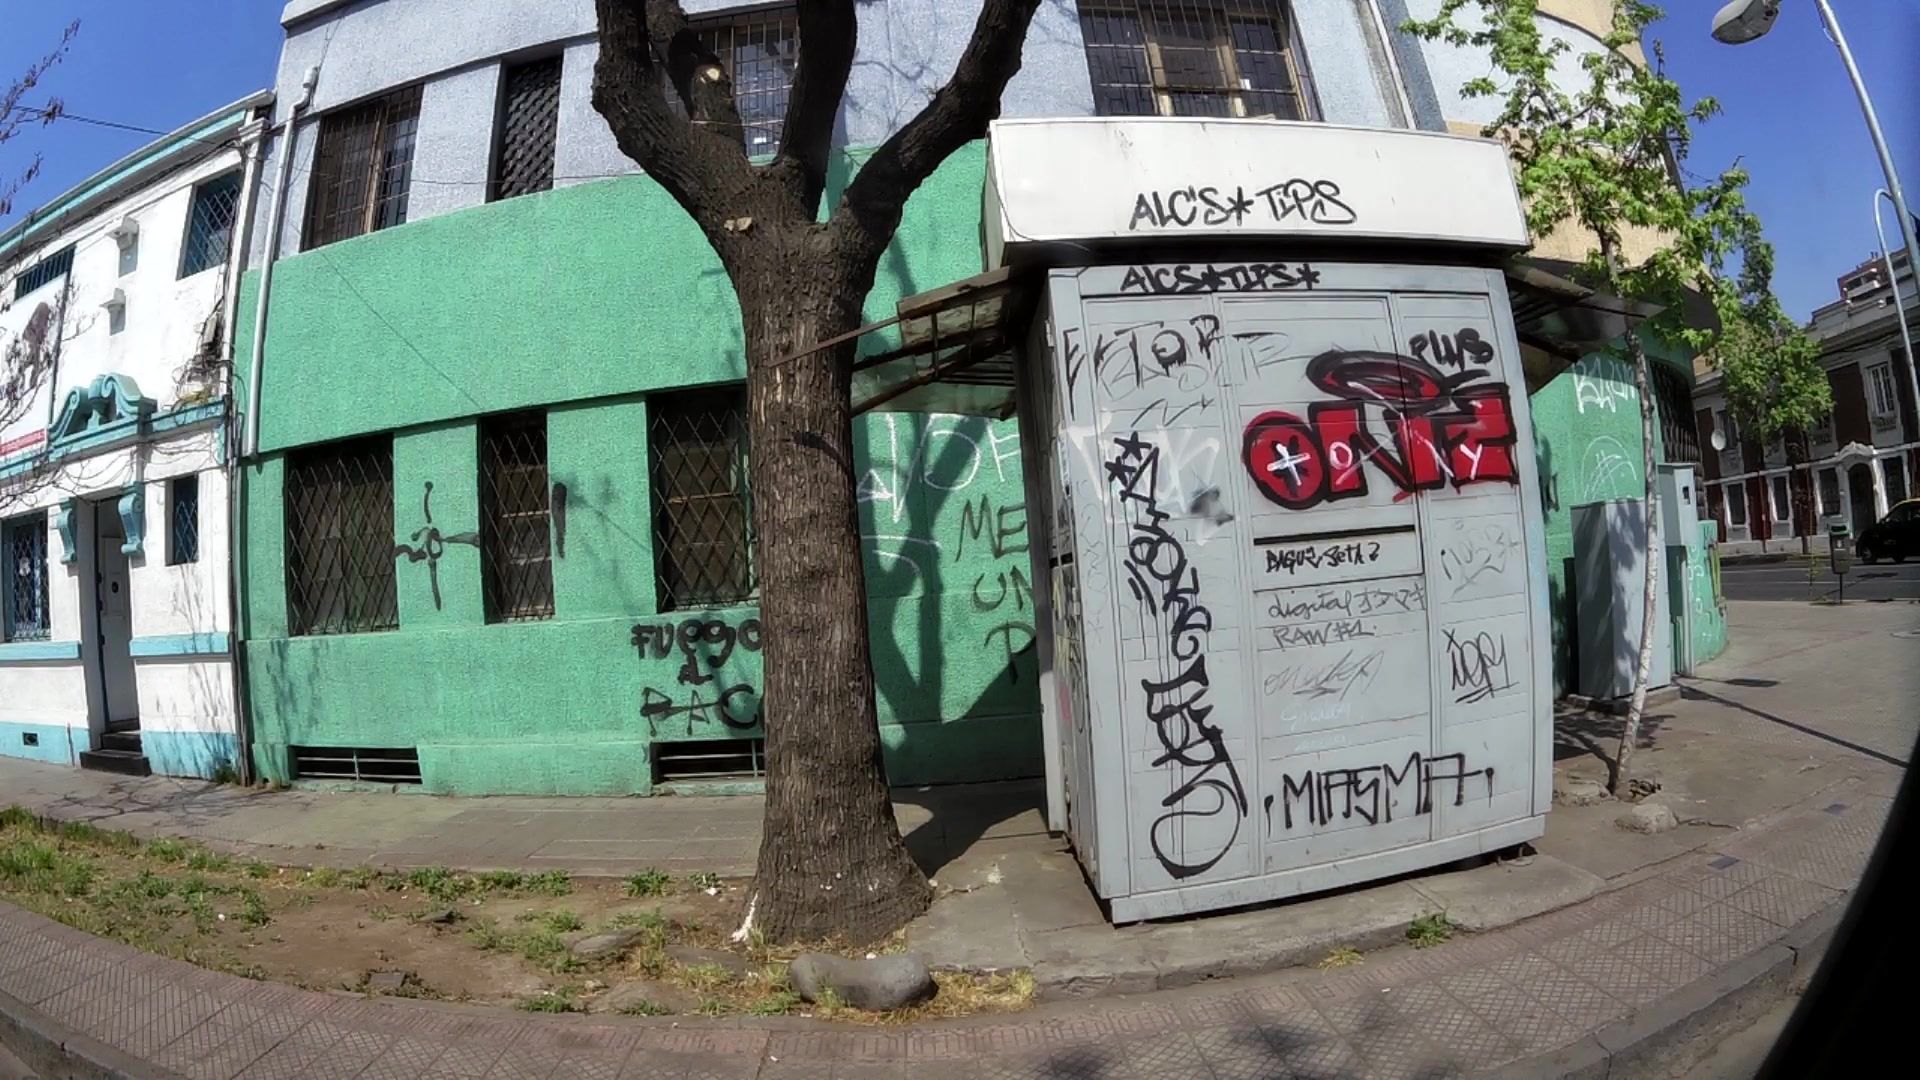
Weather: clear
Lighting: day
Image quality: good
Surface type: walking surface
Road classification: secondary
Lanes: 2
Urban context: urban centre
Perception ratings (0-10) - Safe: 3.19, Lively: 6.12, Beautiful: 0.99, Boring: 2.05, Depressing: 3.3, Wealthy: 3.47